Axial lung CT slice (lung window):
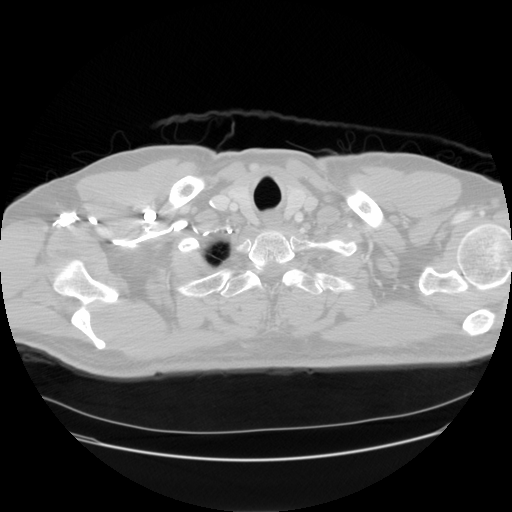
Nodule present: no